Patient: sex M, age 79
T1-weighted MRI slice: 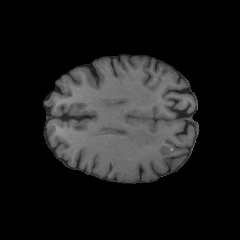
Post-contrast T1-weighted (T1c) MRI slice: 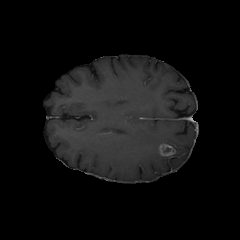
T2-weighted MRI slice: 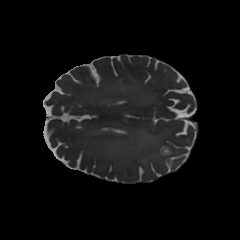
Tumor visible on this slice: yes
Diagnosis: Glioblastoma, IDH-wildtype
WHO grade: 4